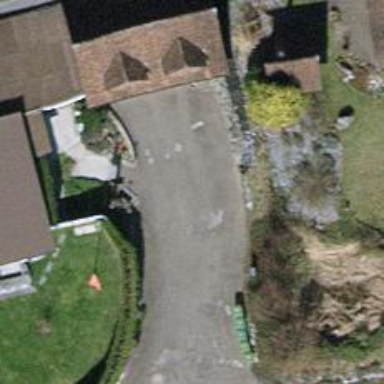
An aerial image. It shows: Driveway with paved surface.